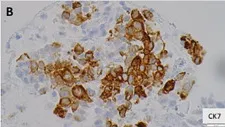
Malignant cells are positive for Cytokeratin 7, Cytokeratin 5/6, Epithelial Specific Antigen 4 (Ber-EP4) (B, D, E), consistent with carcinomatous origin.
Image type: pathology (immunostaining)